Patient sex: M
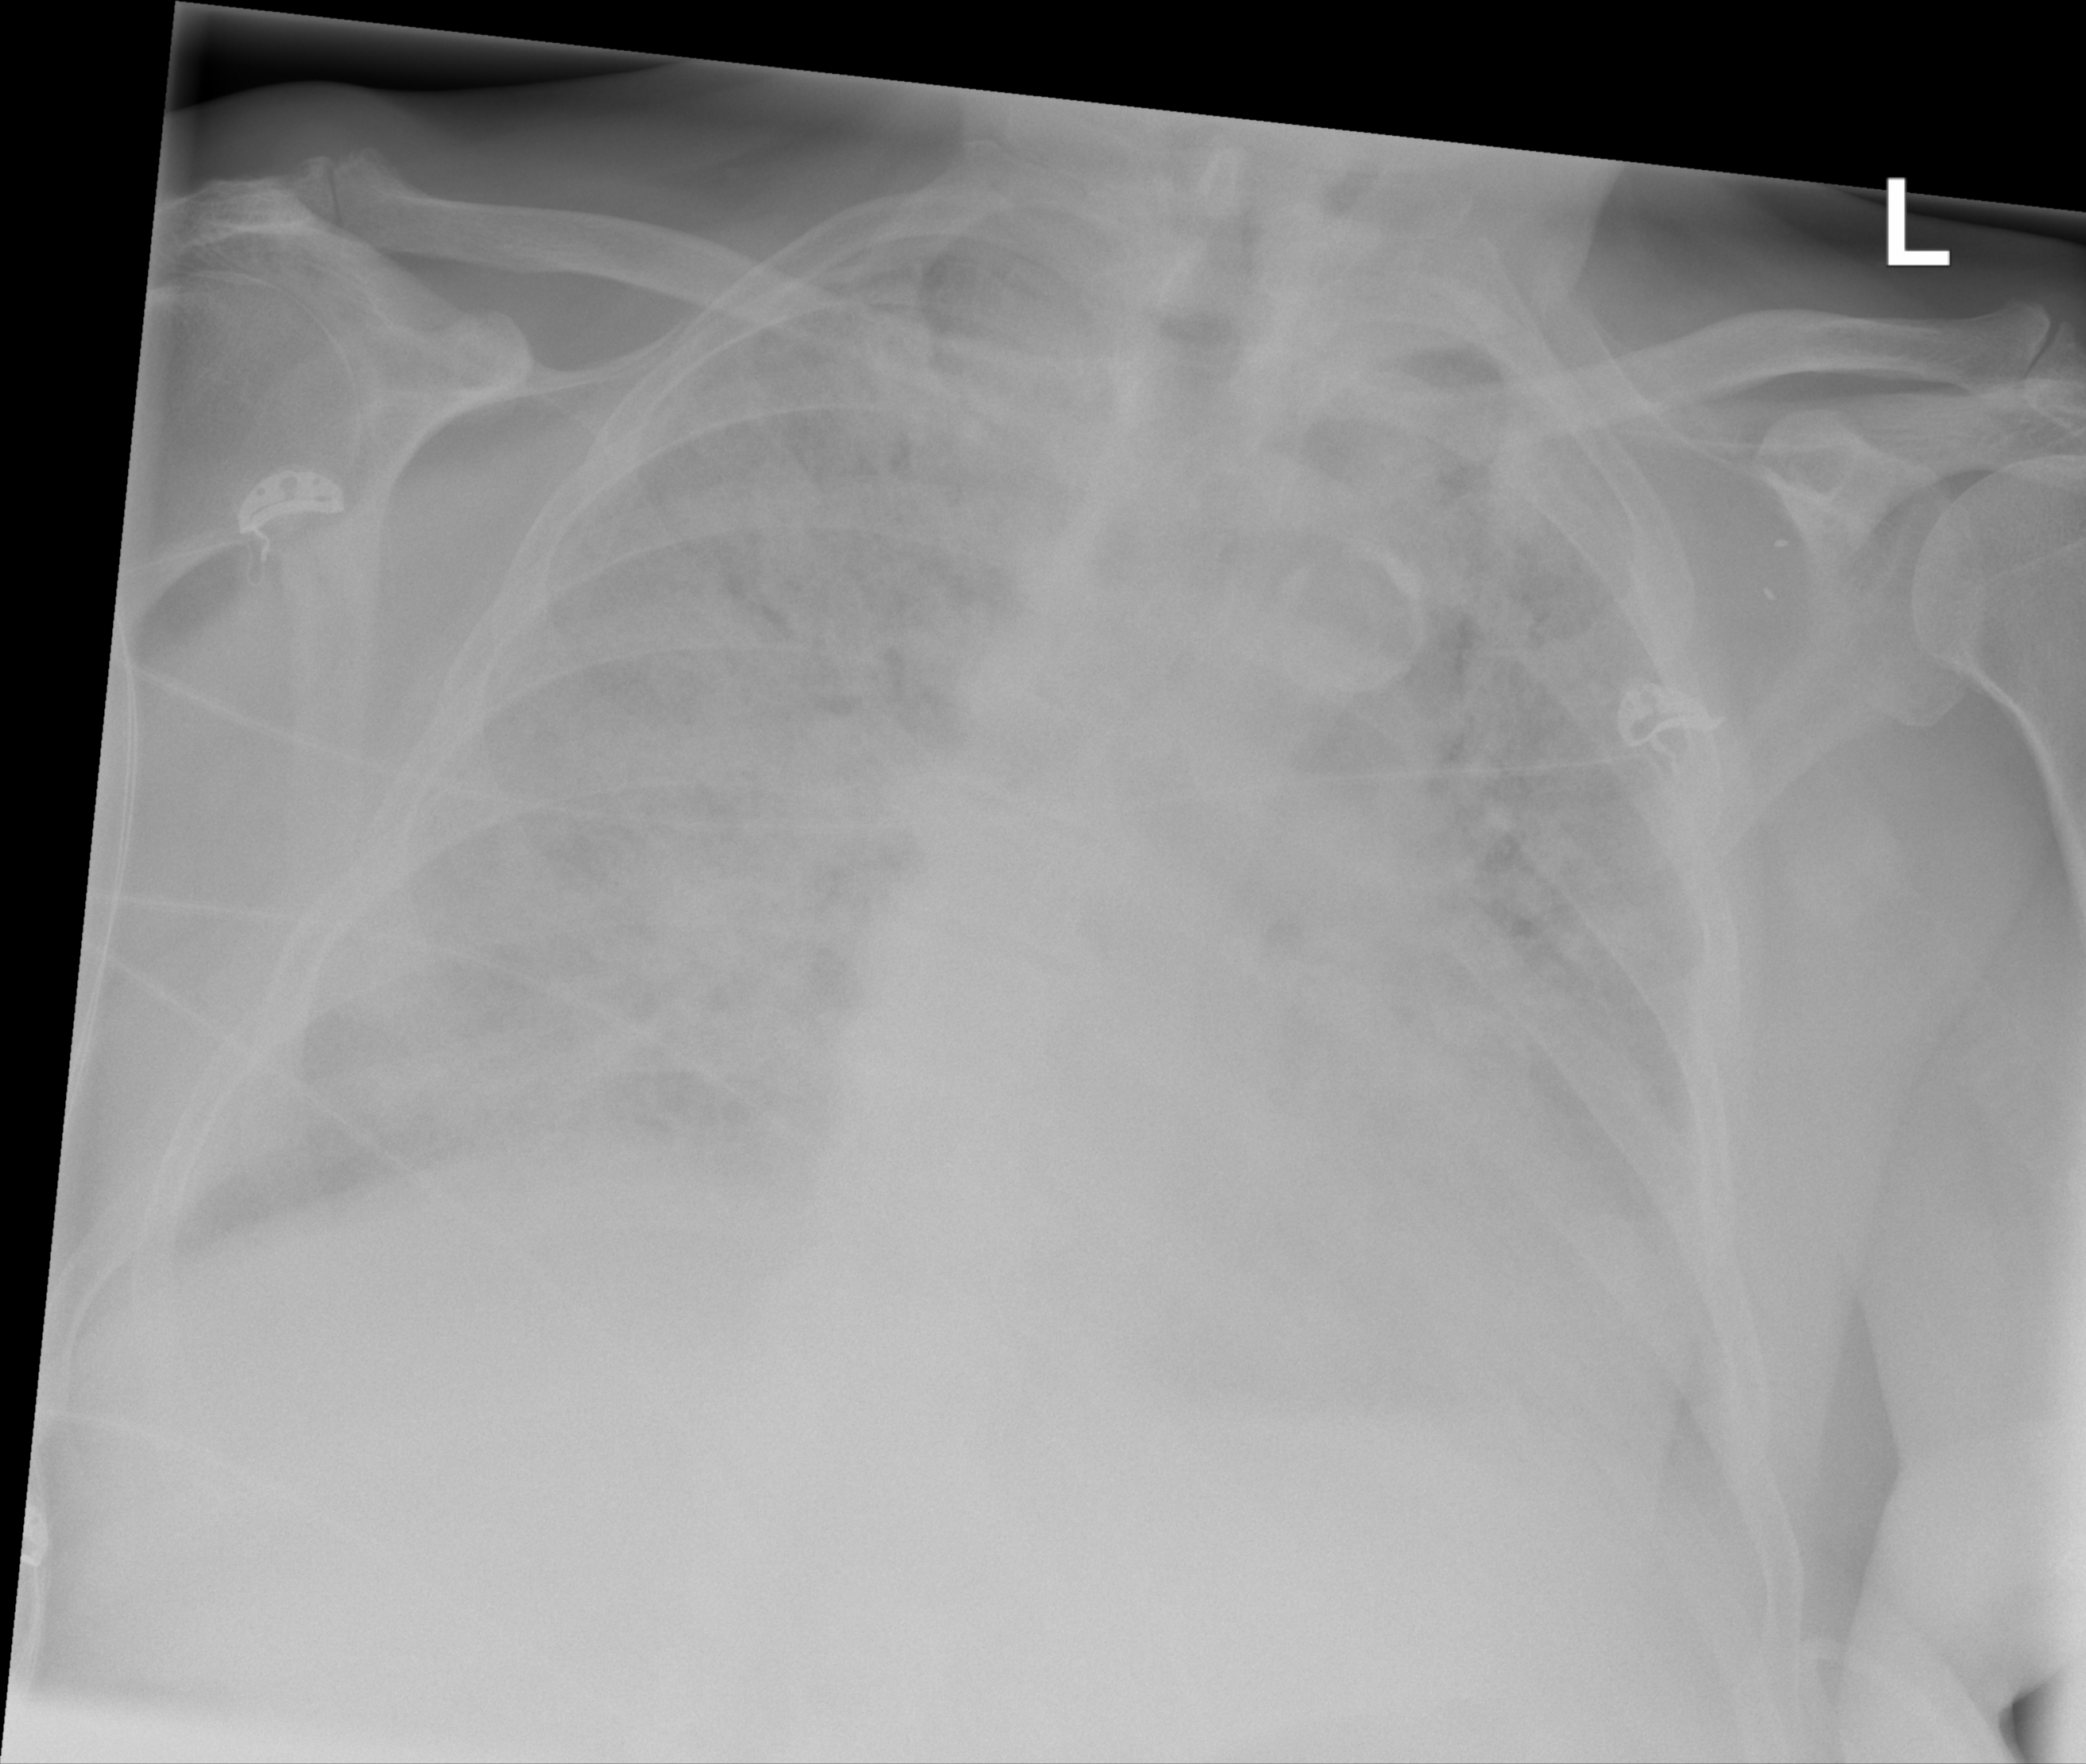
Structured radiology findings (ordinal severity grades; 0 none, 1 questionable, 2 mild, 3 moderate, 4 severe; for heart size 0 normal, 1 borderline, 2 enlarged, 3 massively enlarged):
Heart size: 0
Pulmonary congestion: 2
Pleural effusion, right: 2
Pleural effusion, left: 2
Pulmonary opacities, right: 4
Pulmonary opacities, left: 4
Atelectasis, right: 2
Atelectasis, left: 2